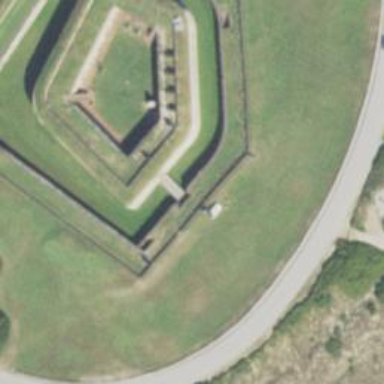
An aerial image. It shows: Historic cannon.